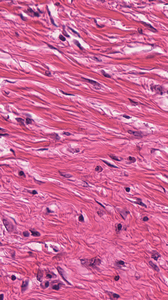
Tumor epithelial tissue: no
Tumor-associated stroma tissue: yes
Normal tissue: no